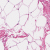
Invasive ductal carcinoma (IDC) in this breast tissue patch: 0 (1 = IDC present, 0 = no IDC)